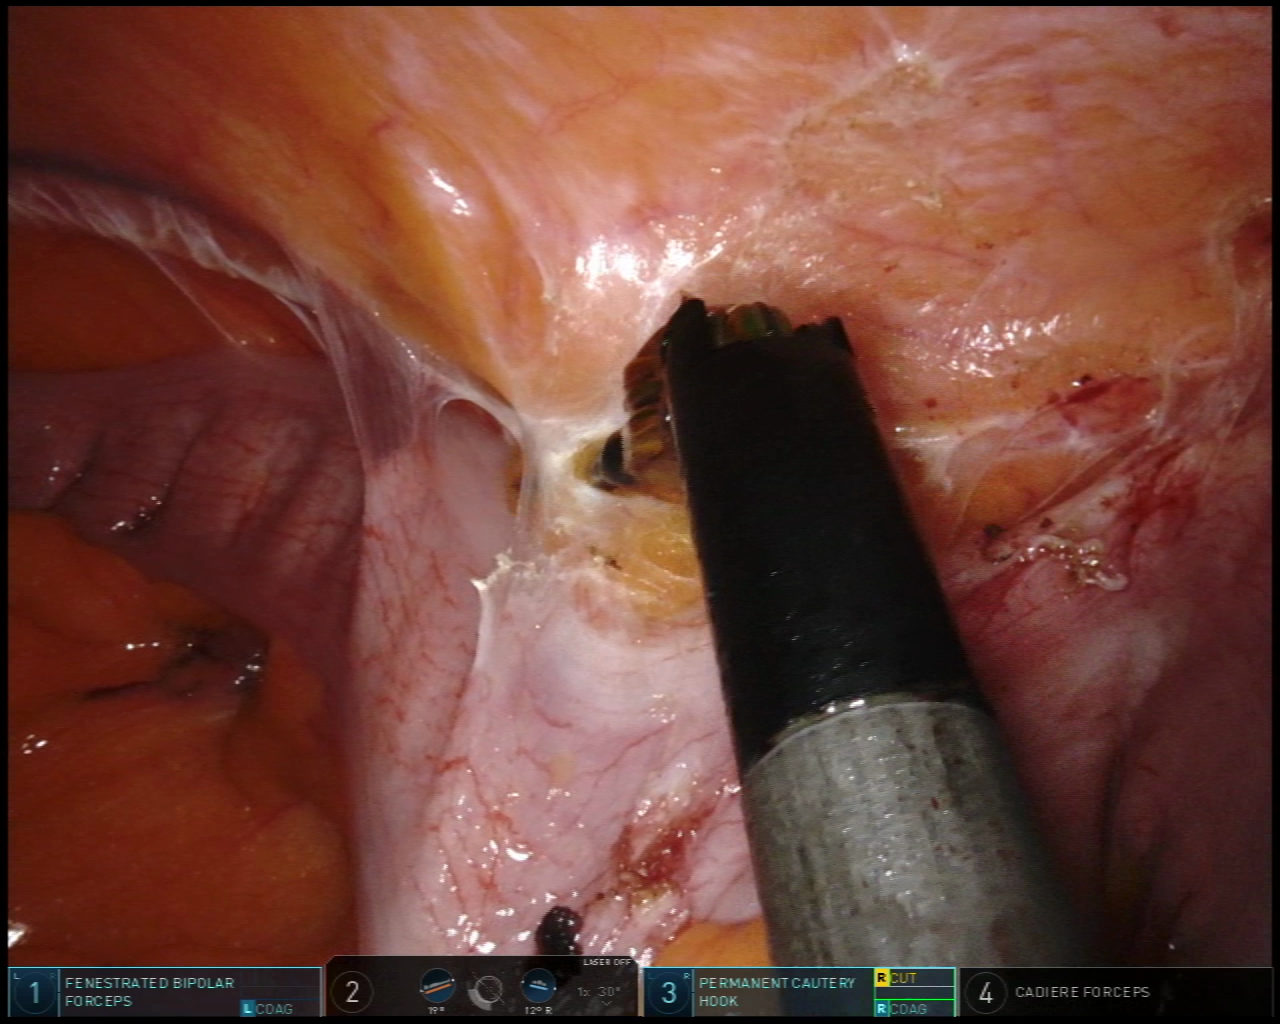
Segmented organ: colon
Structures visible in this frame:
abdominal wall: yes
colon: yes
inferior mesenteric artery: no
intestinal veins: no
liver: no
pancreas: no
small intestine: no
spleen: no
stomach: no
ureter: no
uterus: no
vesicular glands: no